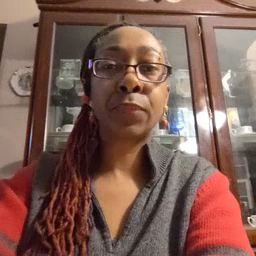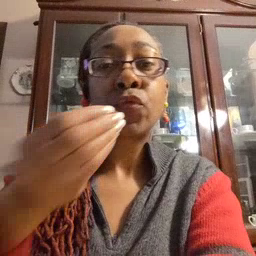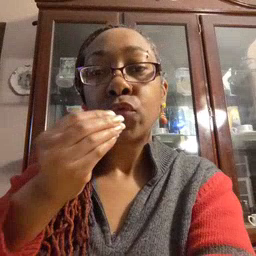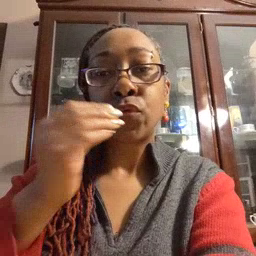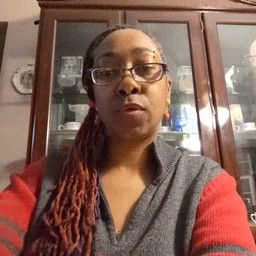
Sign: food